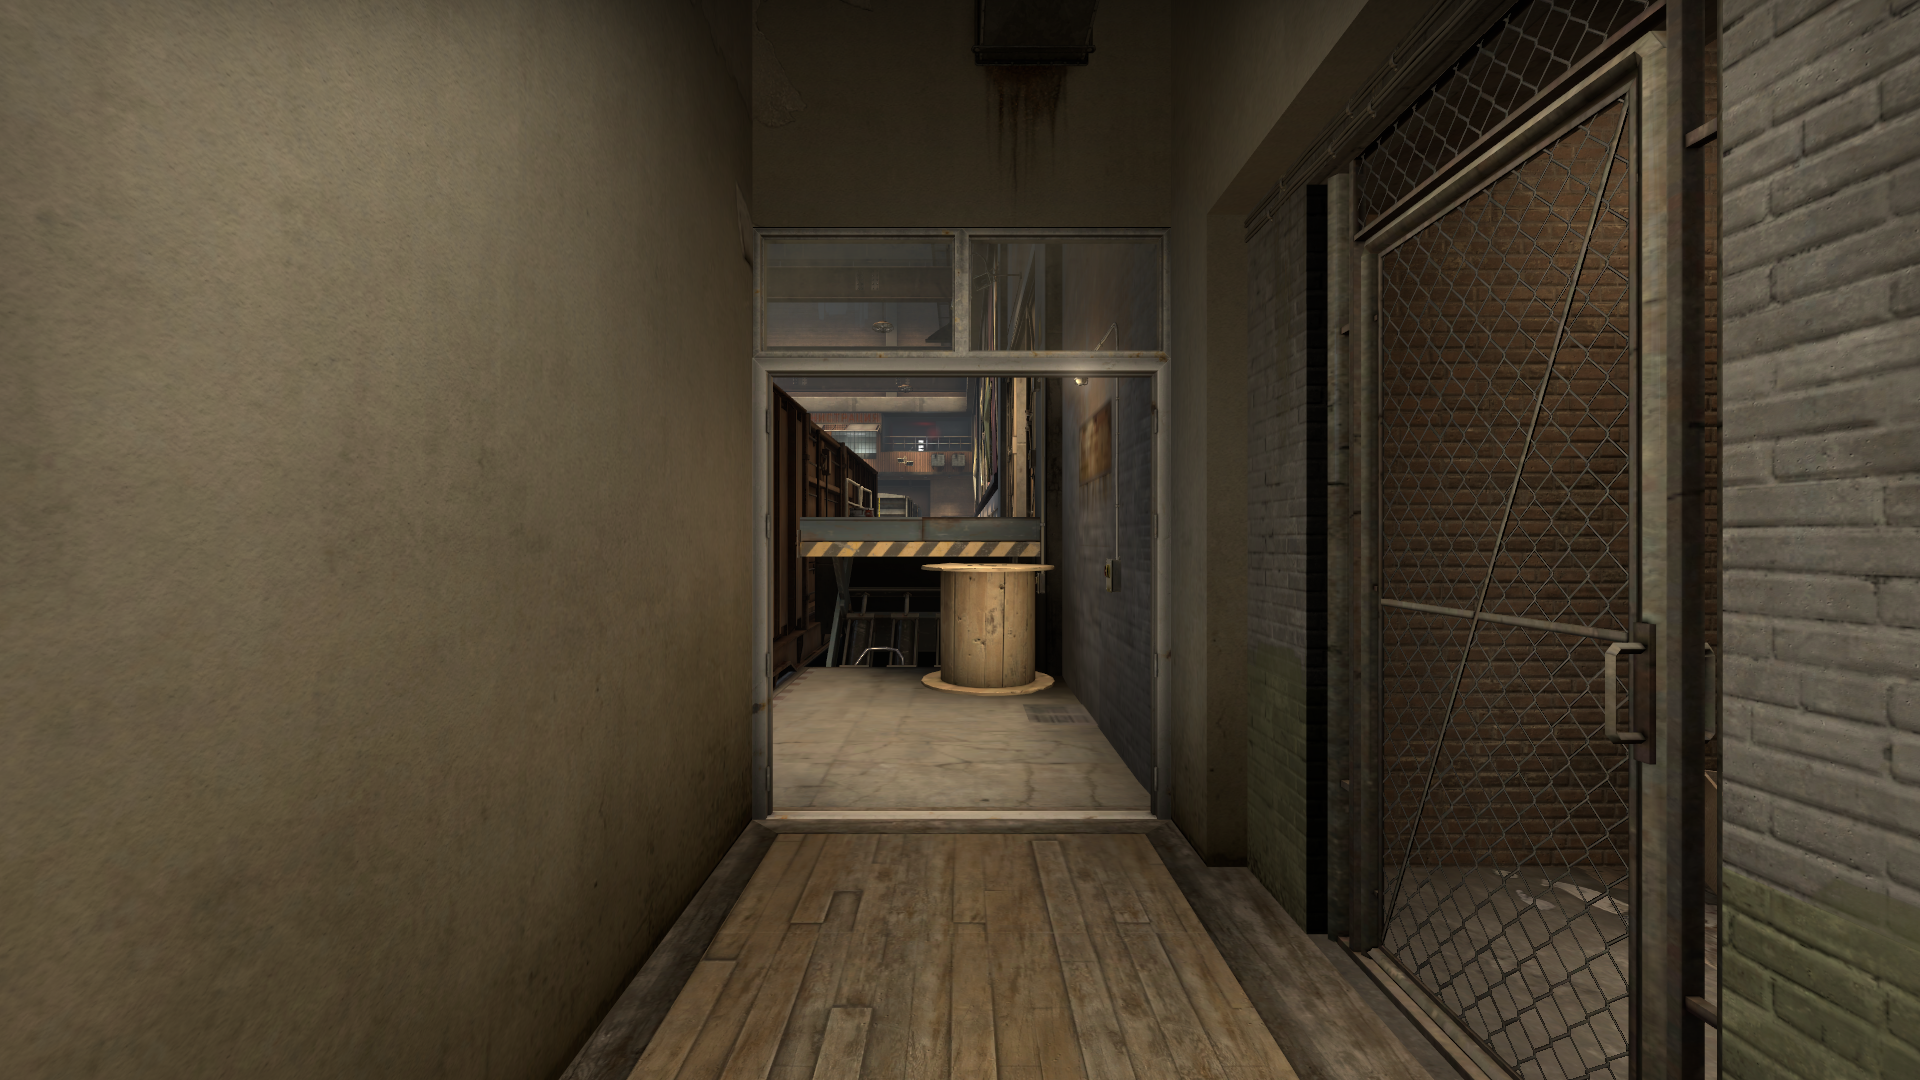
Map: de_train